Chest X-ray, PA view. Patient: 37 years old, sex F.
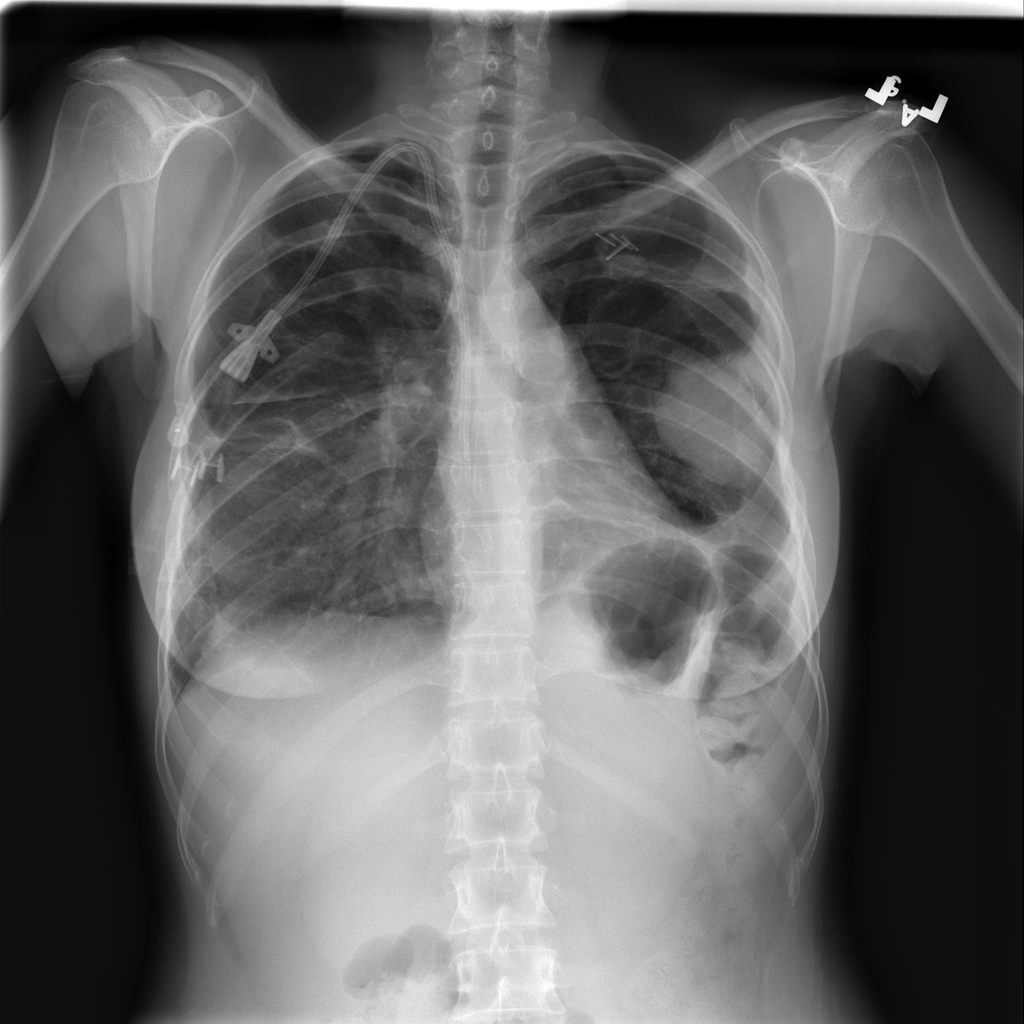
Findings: No Finding